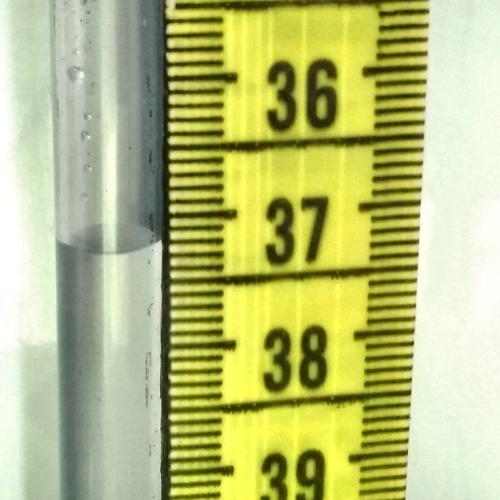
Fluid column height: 37.2 cm